Field crop: maize
Growth stage: 2
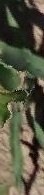
Species: maize